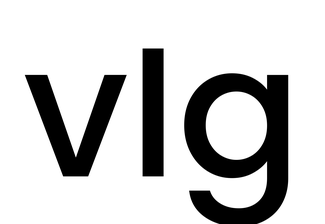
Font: Poppins-Medium